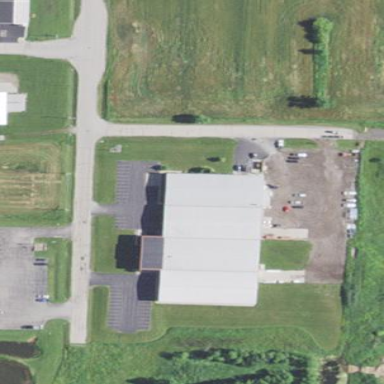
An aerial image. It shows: Commercial building.